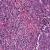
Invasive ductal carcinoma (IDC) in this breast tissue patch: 1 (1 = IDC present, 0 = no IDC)